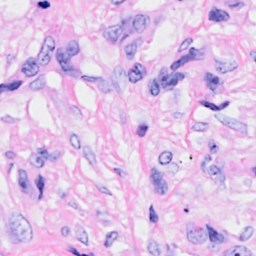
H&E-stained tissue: Breast